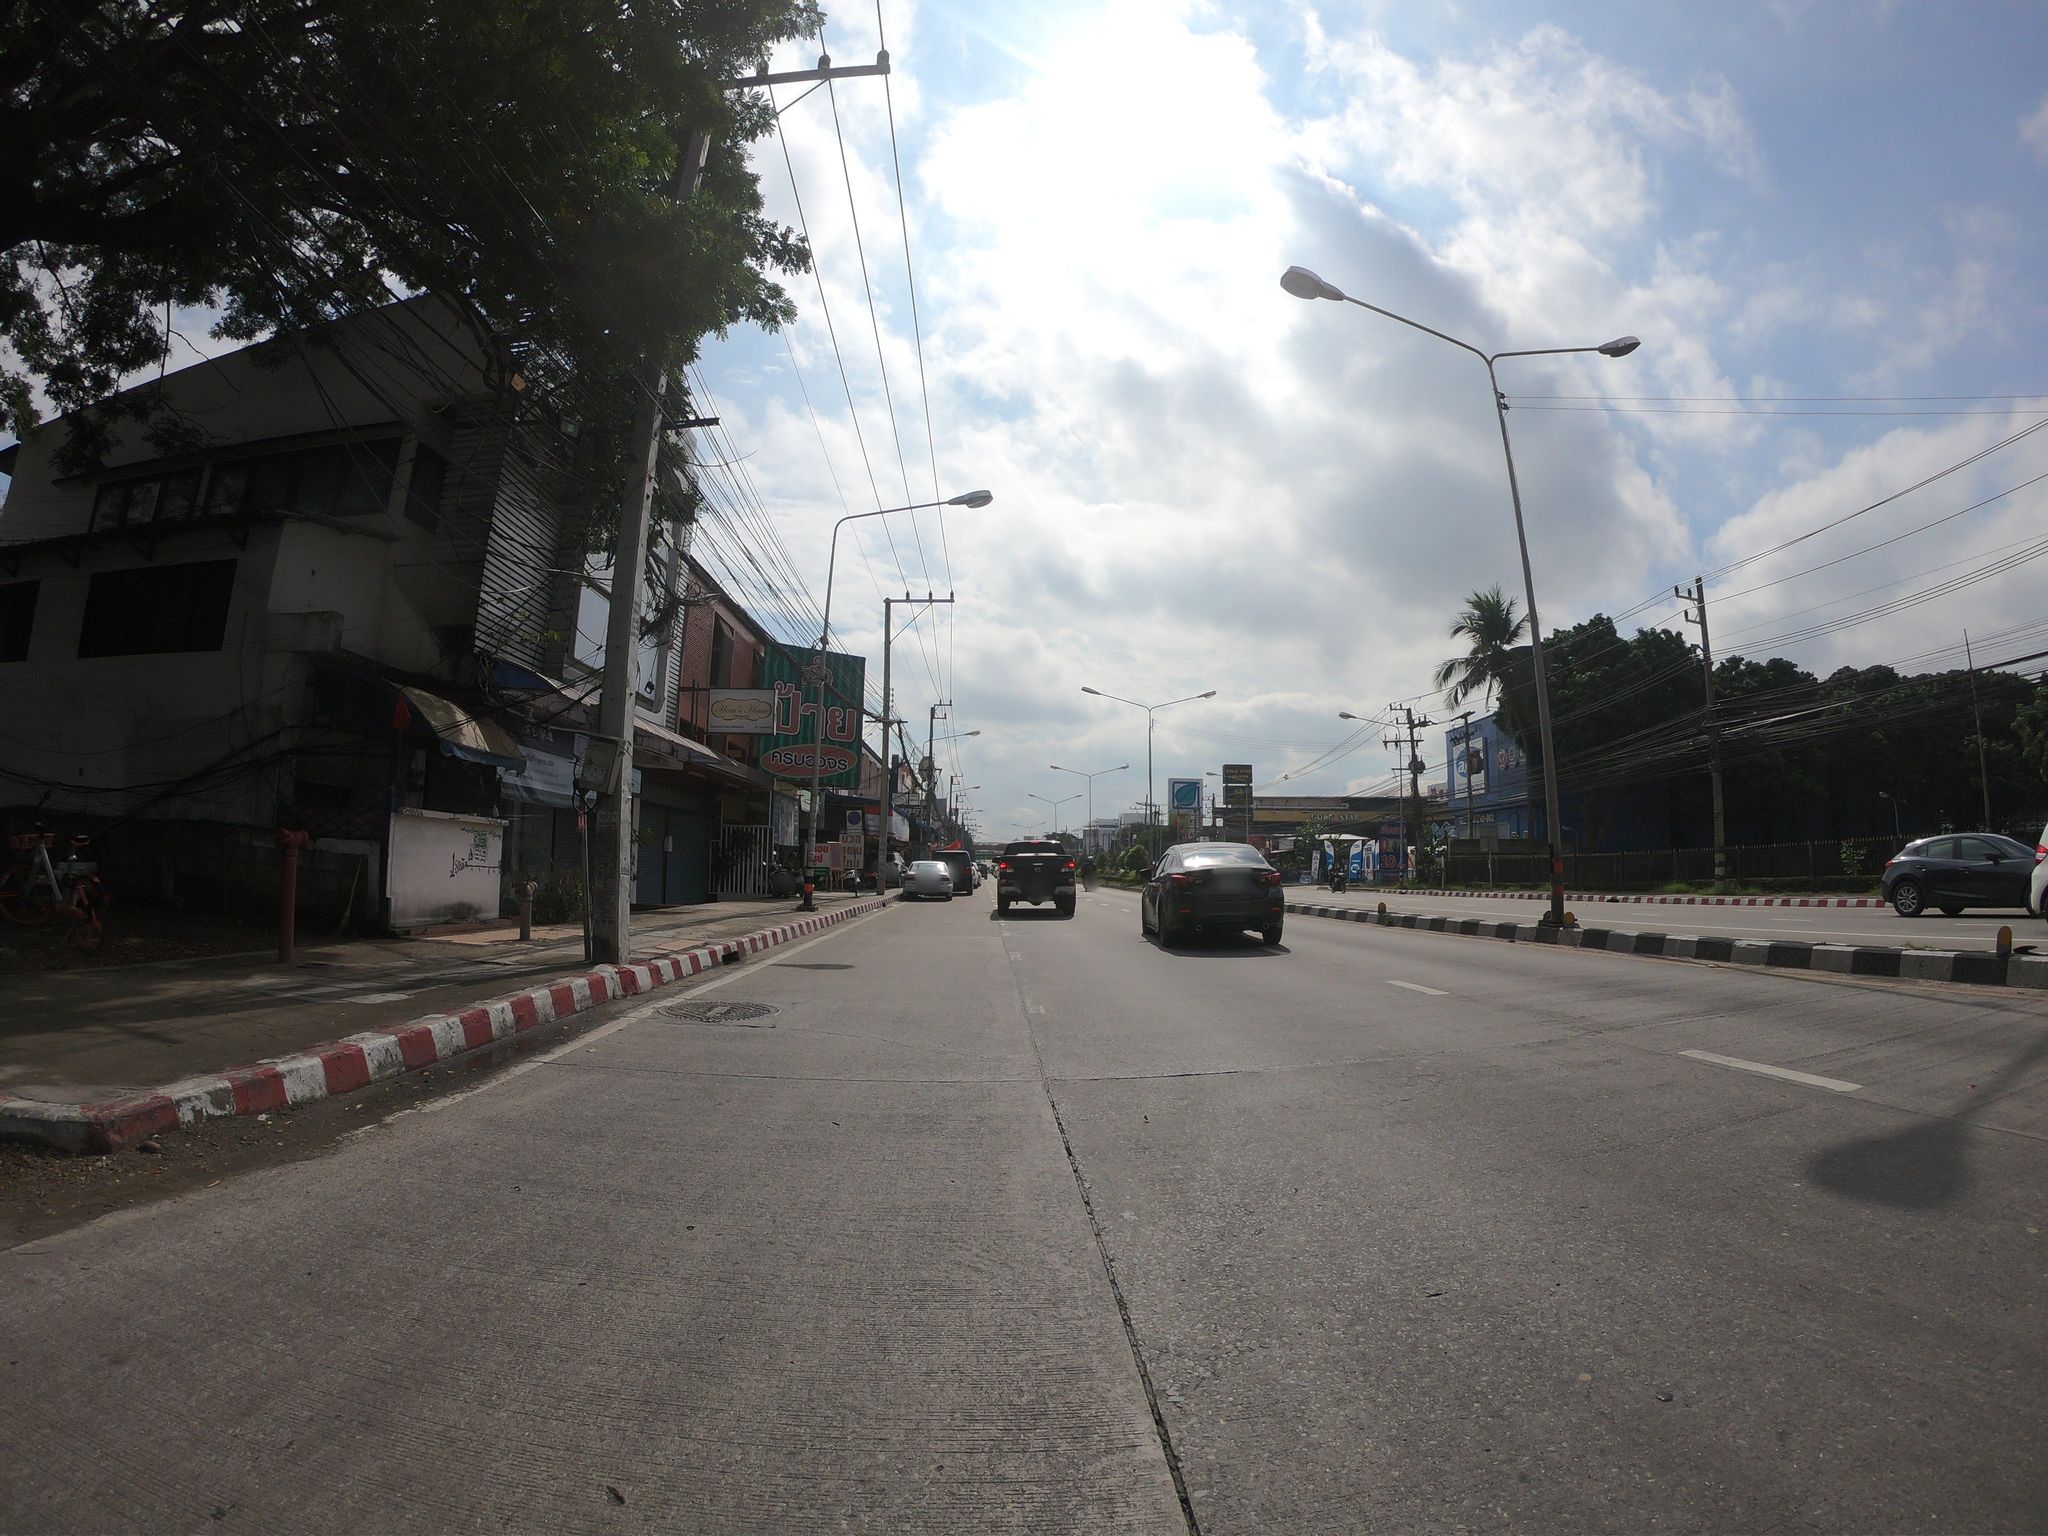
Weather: cloudy
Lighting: day
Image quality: good
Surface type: cycling surface
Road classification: service
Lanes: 3
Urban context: semi-dense urban cluster
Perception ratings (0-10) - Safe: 2.22, Lively: 5.8, Beautiful: 4.29, Boring: 4.2, Depressing: 5.04, Wealthy: 0.77